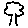
Label: tree